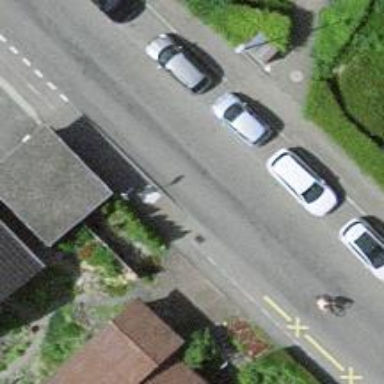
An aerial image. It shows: Public transport stop position.